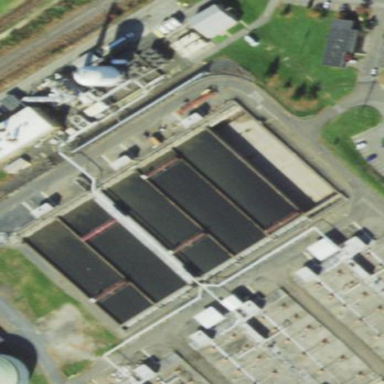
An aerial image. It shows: Image of wastewater.